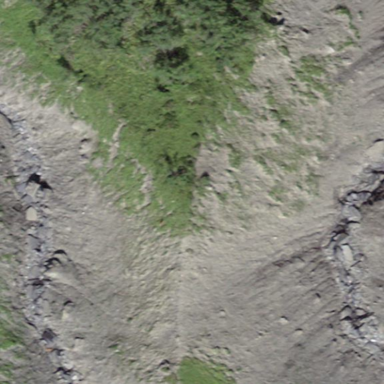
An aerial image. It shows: Natural scree.